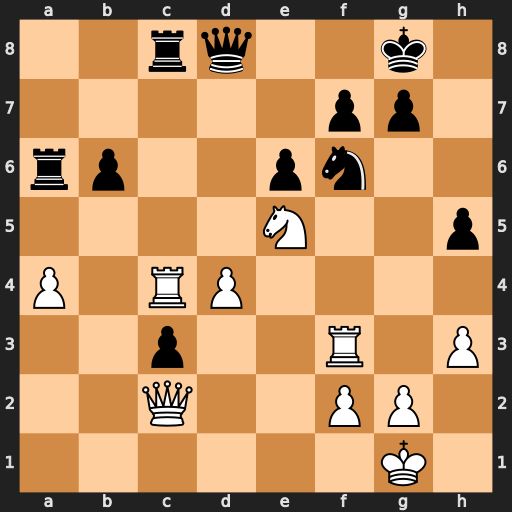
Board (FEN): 2rq2k1/5pp1/rp2pn2/4N2p/P1RP4/2p2R1P/2Q2PP1/6K1
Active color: w
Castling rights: -
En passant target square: -
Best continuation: Rxc8 Qxc8 Rxc3